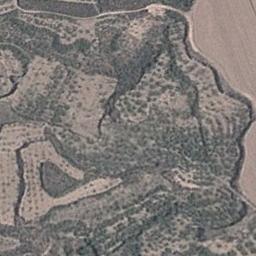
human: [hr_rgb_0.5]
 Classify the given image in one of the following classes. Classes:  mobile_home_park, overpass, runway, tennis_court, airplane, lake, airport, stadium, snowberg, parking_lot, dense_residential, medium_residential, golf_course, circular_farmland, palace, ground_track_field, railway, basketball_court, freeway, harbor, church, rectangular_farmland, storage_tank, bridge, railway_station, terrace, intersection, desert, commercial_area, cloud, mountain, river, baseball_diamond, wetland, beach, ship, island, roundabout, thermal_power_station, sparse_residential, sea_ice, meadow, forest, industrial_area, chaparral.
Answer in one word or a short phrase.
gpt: terrace